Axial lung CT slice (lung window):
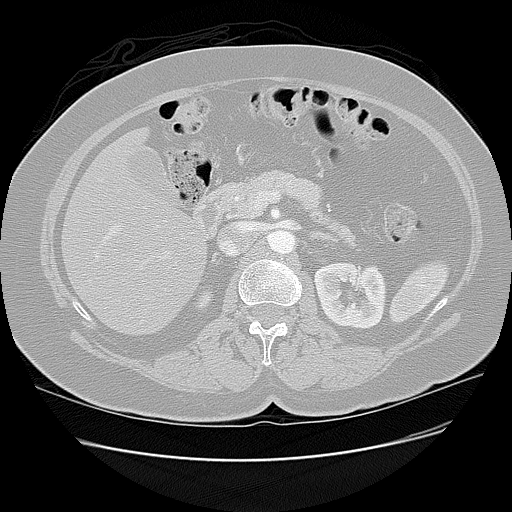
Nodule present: no